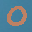
Label: 0